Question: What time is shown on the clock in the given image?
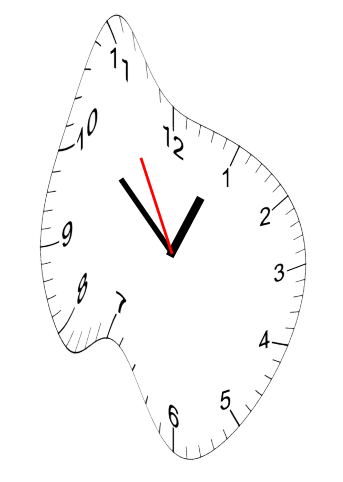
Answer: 12:51:55